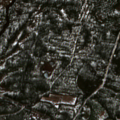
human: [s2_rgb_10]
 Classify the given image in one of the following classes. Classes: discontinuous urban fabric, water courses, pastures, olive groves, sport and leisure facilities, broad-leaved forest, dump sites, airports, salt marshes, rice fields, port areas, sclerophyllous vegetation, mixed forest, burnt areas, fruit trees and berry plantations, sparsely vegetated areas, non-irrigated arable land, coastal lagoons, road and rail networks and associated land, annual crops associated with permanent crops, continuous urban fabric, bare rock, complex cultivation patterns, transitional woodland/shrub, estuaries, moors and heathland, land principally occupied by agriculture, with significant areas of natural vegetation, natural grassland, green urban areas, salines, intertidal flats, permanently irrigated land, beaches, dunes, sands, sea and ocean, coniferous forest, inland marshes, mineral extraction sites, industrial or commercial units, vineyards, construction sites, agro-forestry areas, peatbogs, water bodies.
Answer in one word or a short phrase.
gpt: non-irrigated arable land, coniferous forest, transitional woodland/shrub